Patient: sex F, age 62
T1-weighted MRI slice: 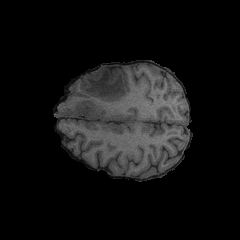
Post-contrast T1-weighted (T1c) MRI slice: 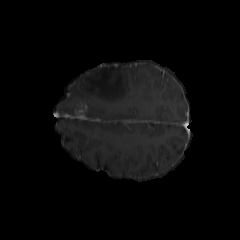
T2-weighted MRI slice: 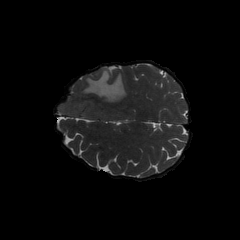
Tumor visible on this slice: yes
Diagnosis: Glioblastoma, IDH-wildtype
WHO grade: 4